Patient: sex F, age 32
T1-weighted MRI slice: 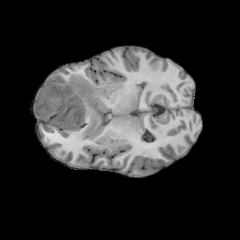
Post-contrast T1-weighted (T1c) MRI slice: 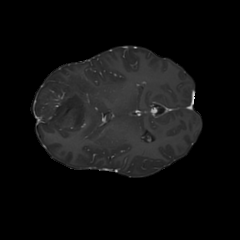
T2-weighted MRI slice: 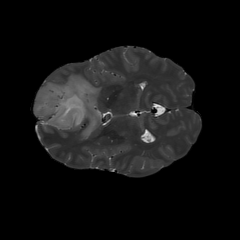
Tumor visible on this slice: yes
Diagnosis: Astrocytoma, IDH-mutant
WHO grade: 3